Question: You can see a live demo <URL>.
The problem is the following, the 'h3' and the 'title-azul mas-grande':
'''
h3{
color:#109de9;
font-size:28px;
margin-bottom:15px;
margin-top:15px;
}
'''
and
'''
.title-azul{
color:#109de9;
font-size:20px;
margin-bottom:6px;
}
.mas-grande{
font-size:28px;
margin-bottom:15px;
margin-top:15px;
}
'''
As far as I'm aware it should be rendered the same, but the 'title-azul mas-grande' is rendered smaller:

When I inspect the elements in chrome, the computed style is exactly the same except for 'font-weight: normal;' that doesn't appear in the class 'title-azul mas-grande':
'''
-webkit-border-image: none;
border-bottom-color: rgb(16, 157, 233);
border-bottom-style: none;
border-bottom-width: 0px;
border-left-color: rgb(16, 157, 233);
border-left-style: none;
border-left-width: 0px;
border-right-color: rgb(16, 157, 233);
border-right-style: none;
border-right-width: 0px;
border-top-color: rgb(16, 157, 233);
border-top-style: none;
border-top-width: 0px;
color: rgb(16, 157, 233);
display: block;
font-family: omnes;
font-size: 28px;
font-weight: normal; #This does not appear when I inspect the div with the class title-azul mas-grande
height: 28px;
line-height: 28px;
margin-bottom: 15px;
margin-left: 0px;
margin-right: 0px;
margin-top: 15px;
padding-bottom: 0px;
padding-left: 0px;
padding-right: 0px;
padding-top: 0px;
vertical-align: baseline;
width: 750px;
'''
This is weird since the desired font weight is actually 'normal', but is the only noticeable difference I could find.
Can you pinpoint where the problem lies?
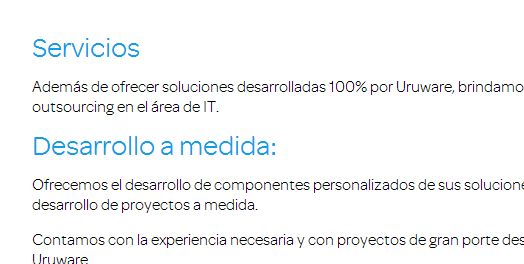
Answer: I think it's just an optical effect. I changed the titles text and they are rendered the same. (efecto optico ;))